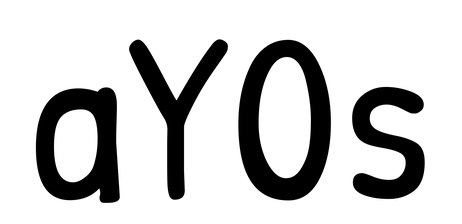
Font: PatrickHand-Regular